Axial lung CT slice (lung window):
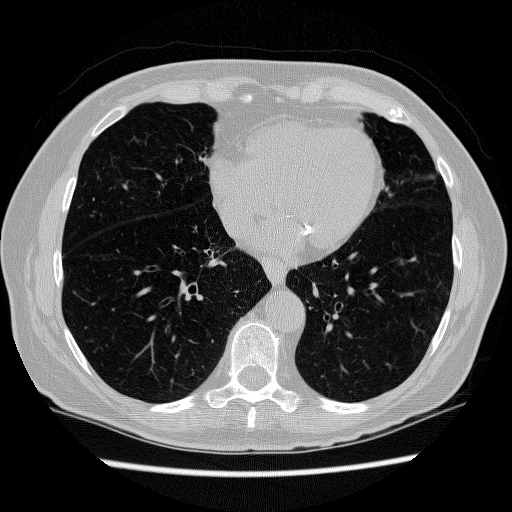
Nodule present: no